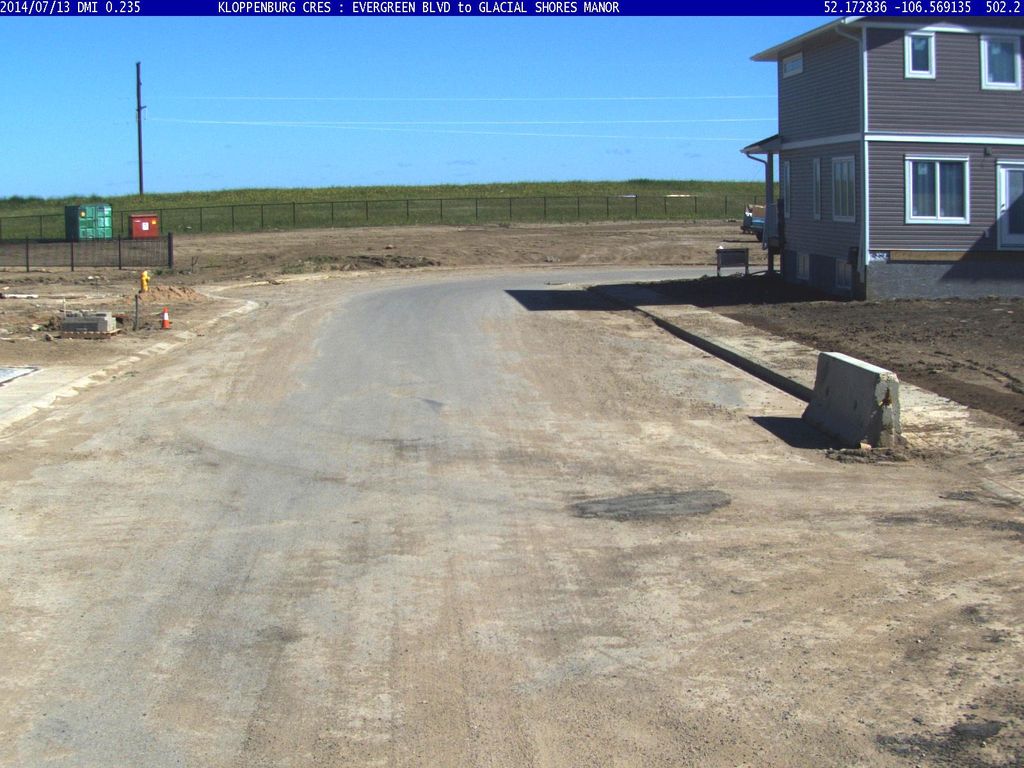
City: saskatoon